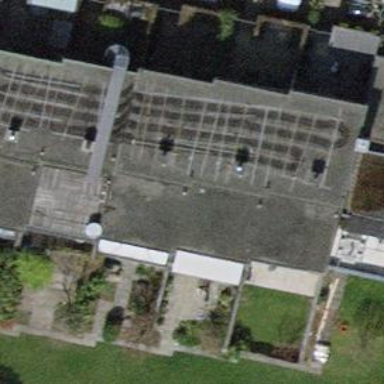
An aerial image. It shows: Terrace building.